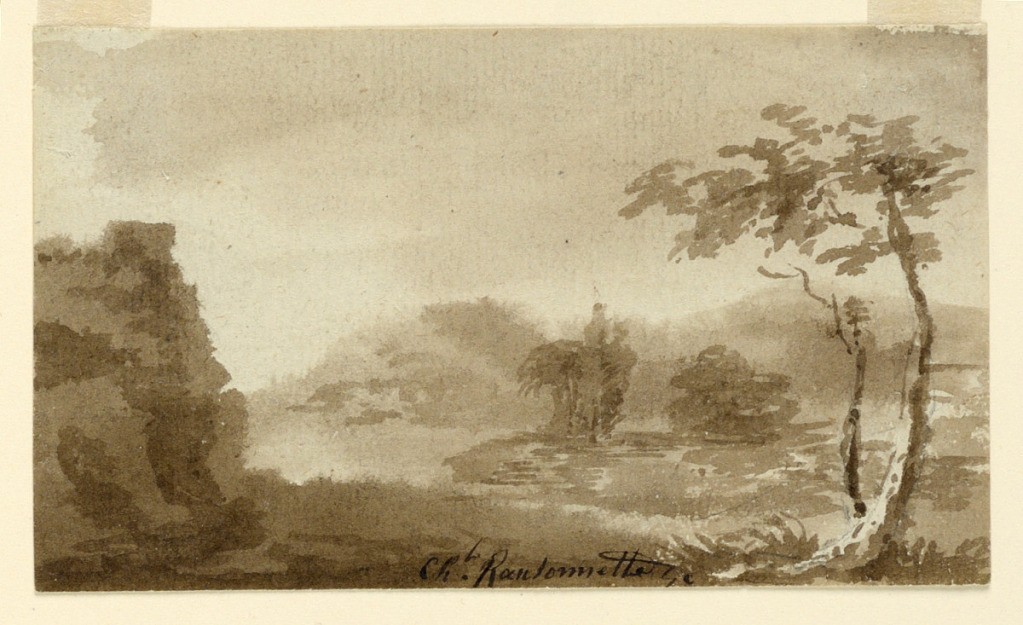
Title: A Landscape
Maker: Charles Nicolas Ransonnette, French, 1793 - 1877
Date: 1850-1875
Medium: Graphite, brush and sepia wash on paper
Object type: Drawing
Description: View of a lake which is bordered by mountains. Trees are at right.